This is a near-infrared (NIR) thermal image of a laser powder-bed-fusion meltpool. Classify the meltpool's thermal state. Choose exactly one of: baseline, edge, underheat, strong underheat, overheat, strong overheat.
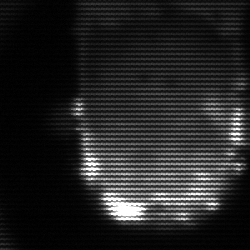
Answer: baseline